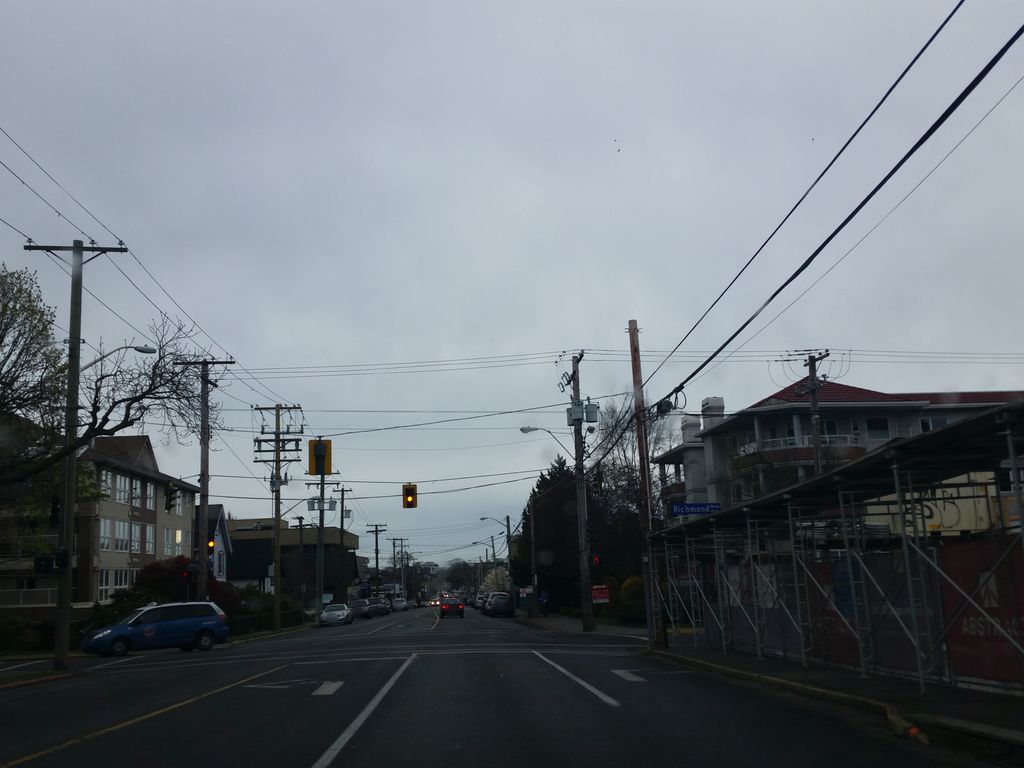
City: victoria